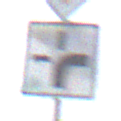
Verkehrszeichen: VerlaufVorfahrtsstrasse3
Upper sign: Vorfahrtsstrasse
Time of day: Midday
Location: Outdoor (Suburban)
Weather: Overcast
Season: NotSpecified
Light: Natural